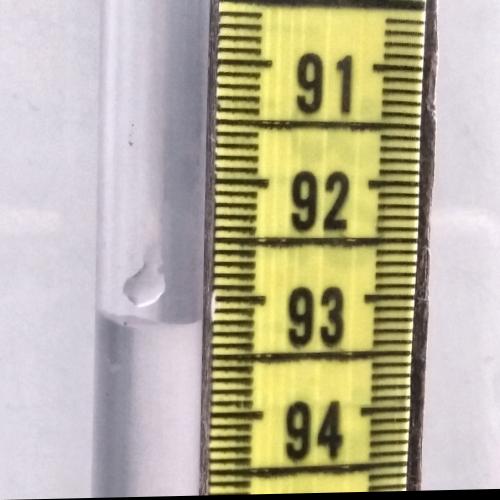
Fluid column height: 93.2 cm